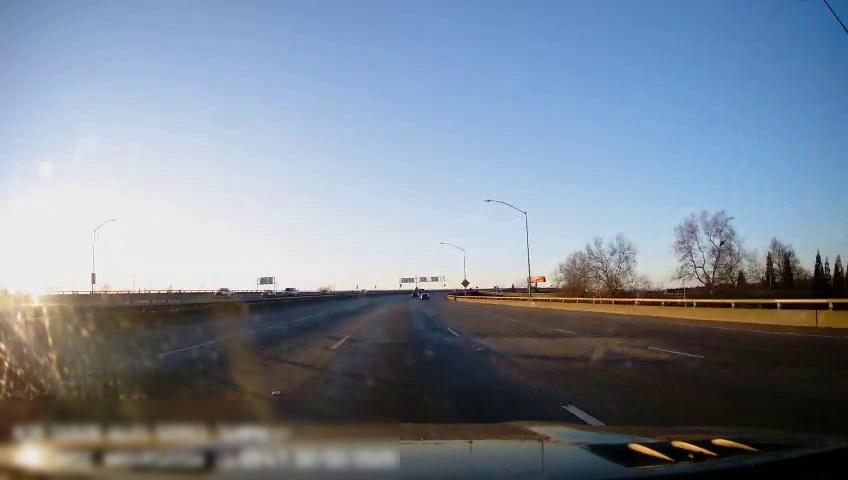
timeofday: Day
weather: Sunny
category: Drivable Space
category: Vehicles | SUV
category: Vehicles | Car
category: Vehicles | Truck
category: Lanes | Current Lane
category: Lanes | Current Lane
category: Lanes | Alternate Lane
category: Lanes | Alternate Lane
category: Lanes | Alternate Lane
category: Lanes | Alternate Lane